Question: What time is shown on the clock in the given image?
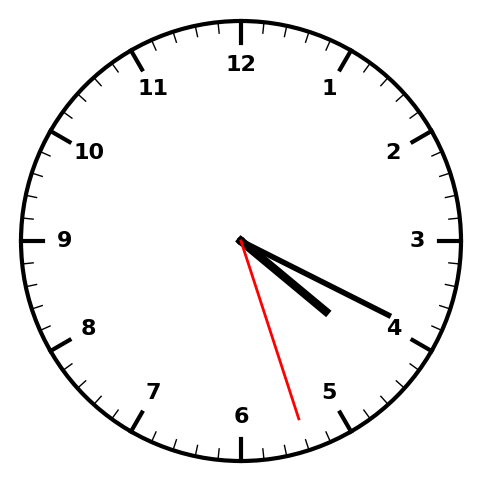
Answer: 04:19:27